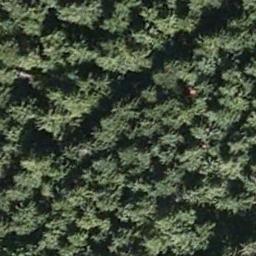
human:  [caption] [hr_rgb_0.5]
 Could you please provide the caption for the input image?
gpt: Many green trees are in a forest .

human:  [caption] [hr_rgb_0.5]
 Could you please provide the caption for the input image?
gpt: There is a bare land in this forest .

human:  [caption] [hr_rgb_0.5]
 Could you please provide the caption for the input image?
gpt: The forest is full of green trees .

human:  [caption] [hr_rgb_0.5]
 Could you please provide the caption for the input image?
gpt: The forest has a lot of randomly arranged green trees and a road goes through the forest .

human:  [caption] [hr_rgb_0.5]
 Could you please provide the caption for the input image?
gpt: A dense forest with many green trees .